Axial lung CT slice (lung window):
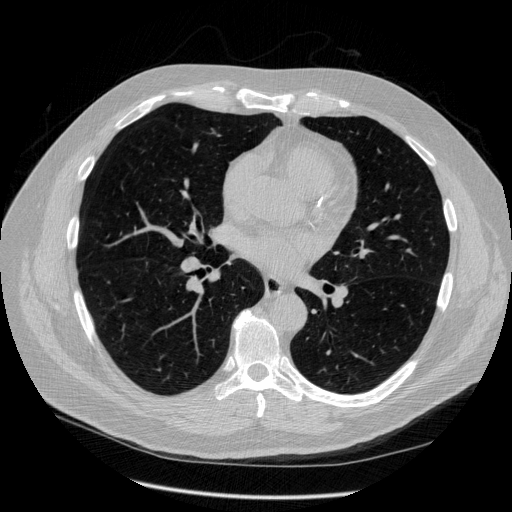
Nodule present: no